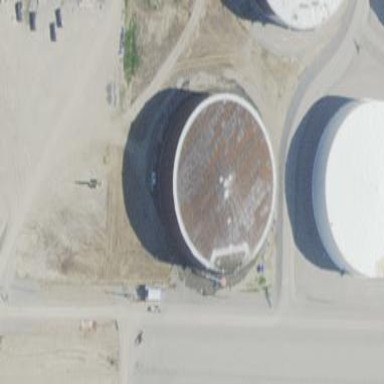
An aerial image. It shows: Building with storage tank.